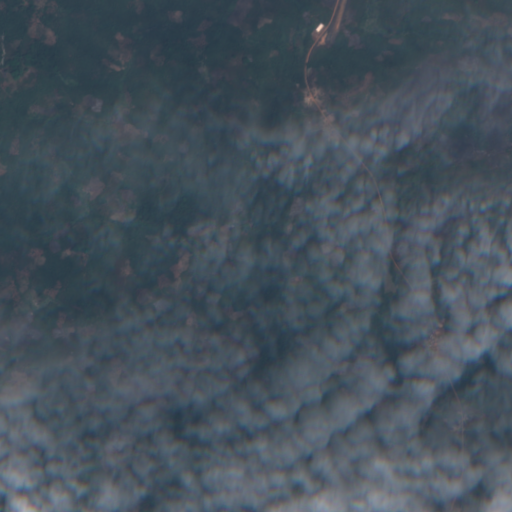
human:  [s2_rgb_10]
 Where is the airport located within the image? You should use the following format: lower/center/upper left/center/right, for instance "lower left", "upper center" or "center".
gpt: The airport is located in the upper right of the image.
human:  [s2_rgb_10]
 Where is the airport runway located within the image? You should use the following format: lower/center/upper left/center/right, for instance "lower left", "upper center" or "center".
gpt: The airport runway is located in the upper right of the image.
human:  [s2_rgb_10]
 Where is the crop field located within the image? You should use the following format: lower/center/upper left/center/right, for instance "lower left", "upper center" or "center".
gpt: The crop field is located in the center right of the image.
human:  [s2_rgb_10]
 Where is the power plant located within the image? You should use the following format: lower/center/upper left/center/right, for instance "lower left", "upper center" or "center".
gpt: There is no power plant in the image.